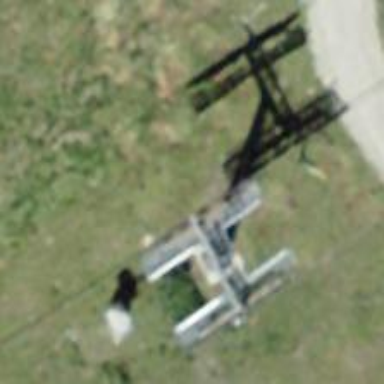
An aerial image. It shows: Pylon for aerialway.